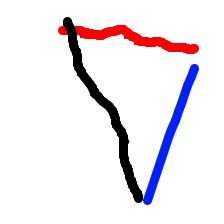
Shape: triangle